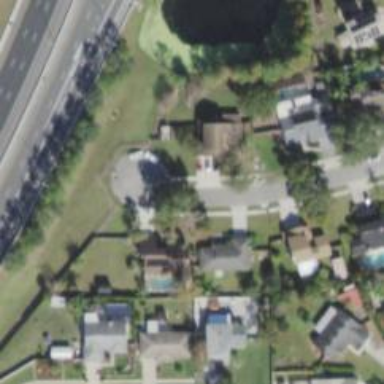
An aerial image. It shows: Residential road with sidewalk on the left.